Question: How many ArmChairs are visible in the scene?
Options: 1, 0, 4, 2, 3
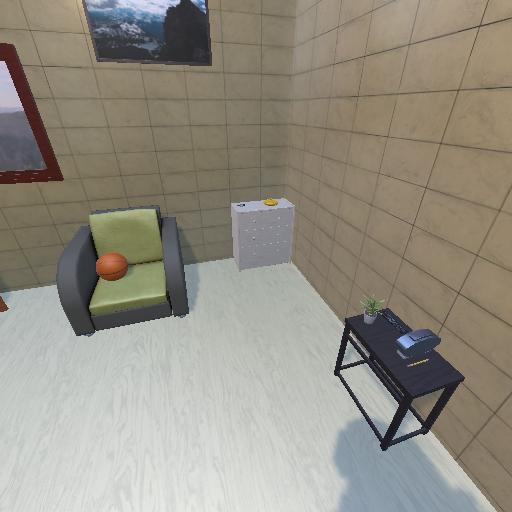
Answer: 1